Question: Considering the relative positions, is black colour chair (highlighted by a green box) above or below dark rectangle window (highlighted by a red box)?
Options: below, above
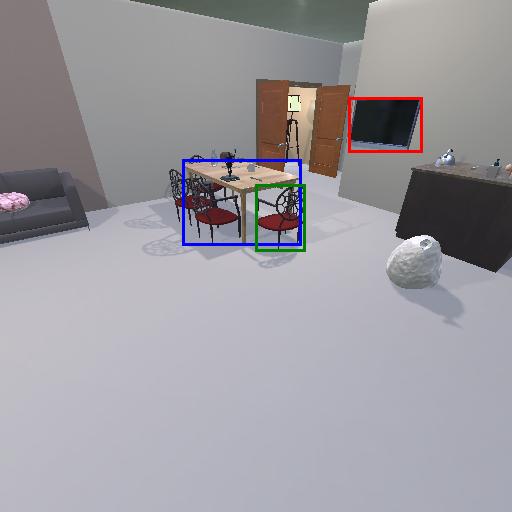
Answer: below